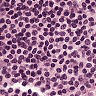
Metastatic tissue present: no